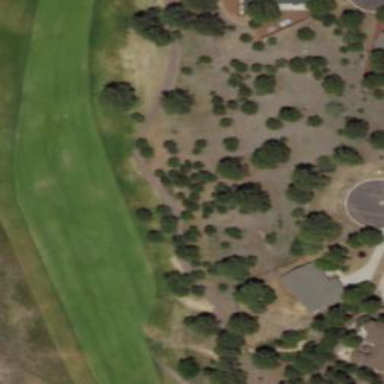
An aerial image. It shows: Grassy area designated as golf fairway.